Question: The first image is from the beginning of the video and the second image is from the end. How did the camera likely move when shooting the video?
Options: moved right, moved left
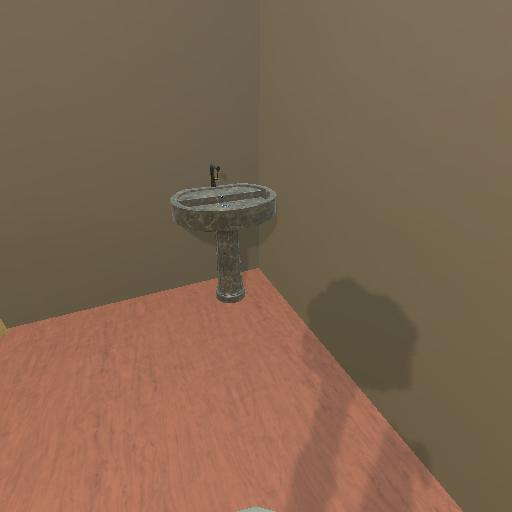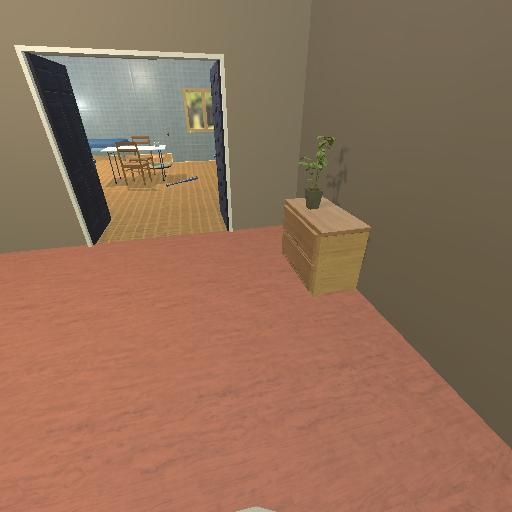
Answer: moved right